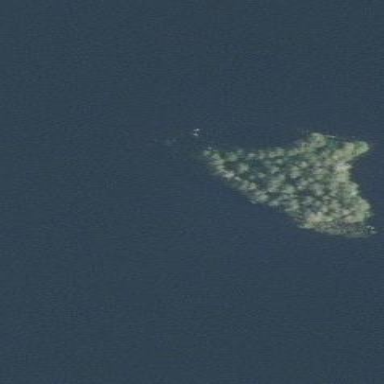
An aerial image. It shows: Islet.